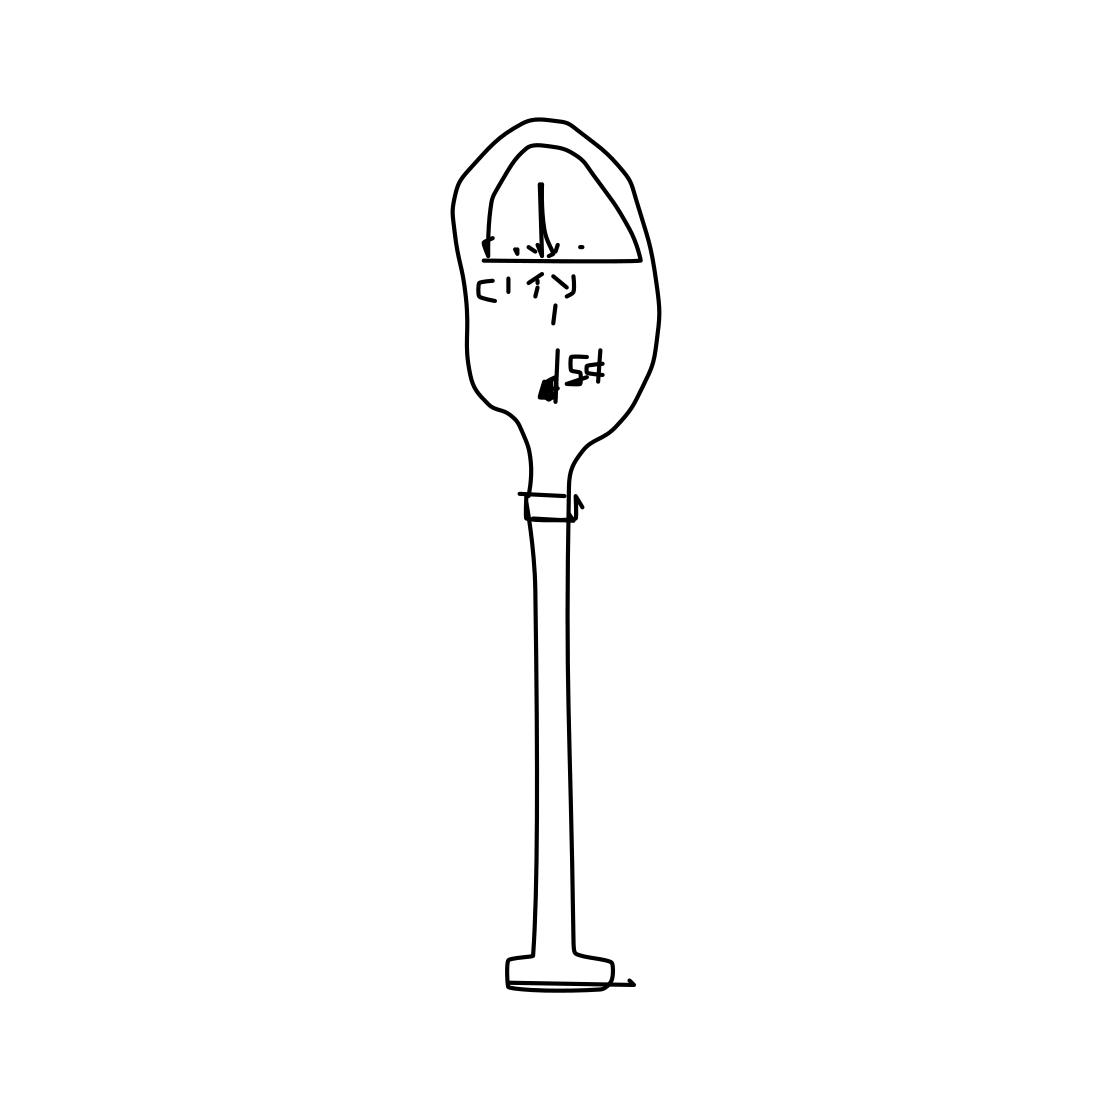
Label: parking meter